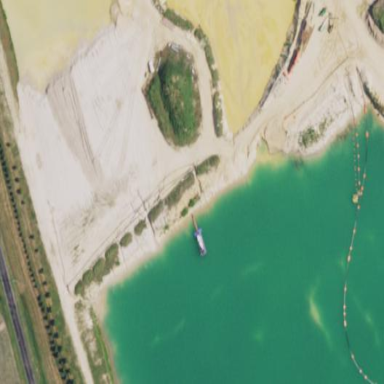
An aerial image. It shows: Quarry rich in sand and gravel resources.